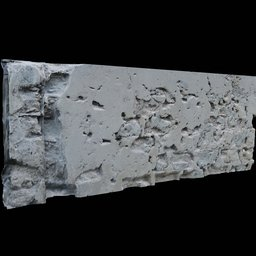
Label: architecture